Question: I'm adding a UIButton to a tableView footer programmatically. This button has a left and right margin that is equal to the tableView margin:
'''
UIButton *deleteButton = [UIButton buttonWithType:UIButtonTypeRoundedRect];
deleteButton.frame = CGRectMake(10, 60, 300, 34);
deleteButton.autoresizingMask = UIViewAutoresizingFlexibleWidth
'''
I'm adding autoresizingMask because I want to support rotation. However, it does not work as I want, as the button stretches all the way down to the right, as shown by the image below.
Any idea how to fix it? If I remove the autosizing property then the margin is correct.

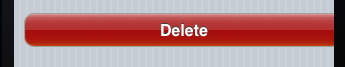
Answer: 'UITableView' resizes the view (and all its subviews) returned by '- (UIView *)tableView:(UITableView *)tableView viewForFooterInSection:(NSInteger)section'. To fix your issue, you need a wrapper view that layouts your 'UIButton' without using autoresizing. Here's an example implementation of such an 'UIView' class:
'''
@interface ButtonWrapperView : UIView {
UIButton *_button;
}
@property (nonatomic, readonly) UIButton *button;
@end
@implementation ButtonWrapperView
@synthesize button = _button;
- (id)init
{
if ((self = [super initWithFrame:CGRectZero])) {
_button = [[UIButton buttonWithType:UIButtonTypeRoundedRect] retain];
[self addSubview:_button];
}
return self;
}
- (void)layoutSubviews
{
[super layoutSubviews];
// Layout button
_button.frame = CGRectMake(10.0f, 0.0f, self.bounds.size.width - 20.0f, self.bounds.size.height);
}
- (void)dealloc
{
[_button release];
[super dealloc];
}
@end
'''
Simply return this view in '- (UIView *)tableView:(UITableView *)tableView viewForFooterInSection:(NSInteger)section' and your button should be displayed properly.
I've also <URL> which completely implements the above solution.